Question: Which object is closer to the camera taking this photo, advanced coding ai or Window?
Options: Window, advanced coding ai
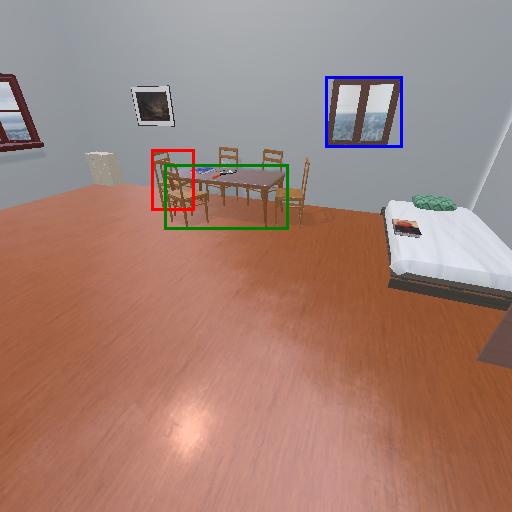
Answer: Window